Interaction volume radius: 10 \u00c5
Interaction volume height: 15 \u00c5
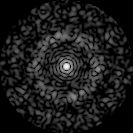
Disorder parameter: 0.8276